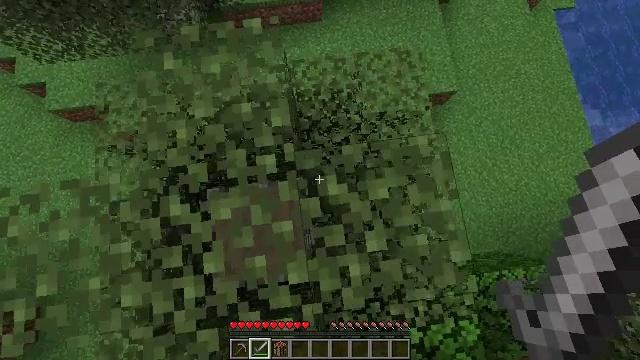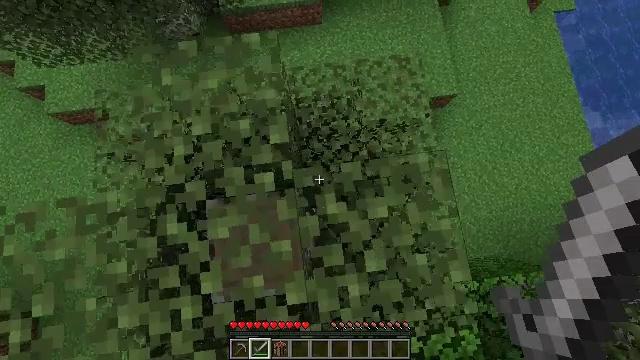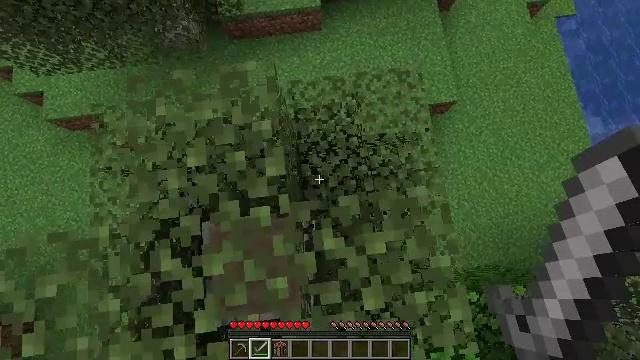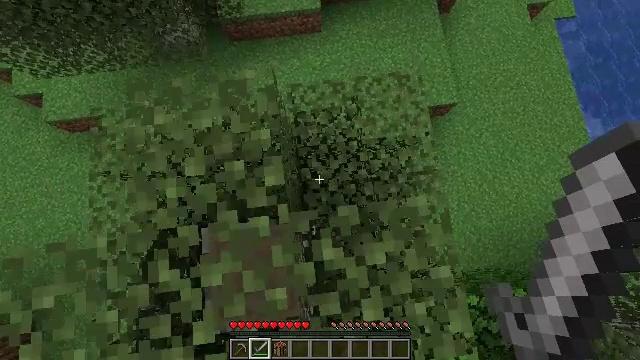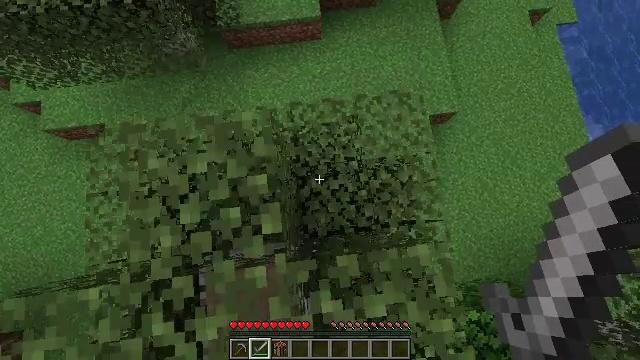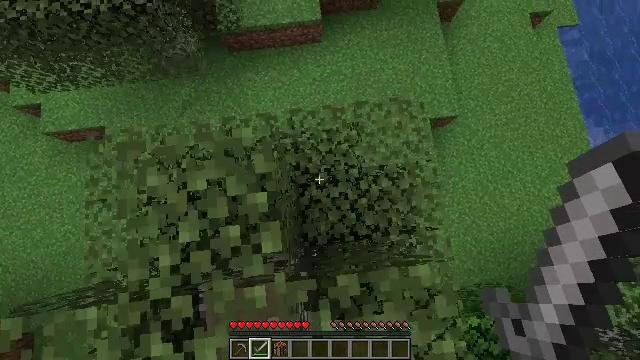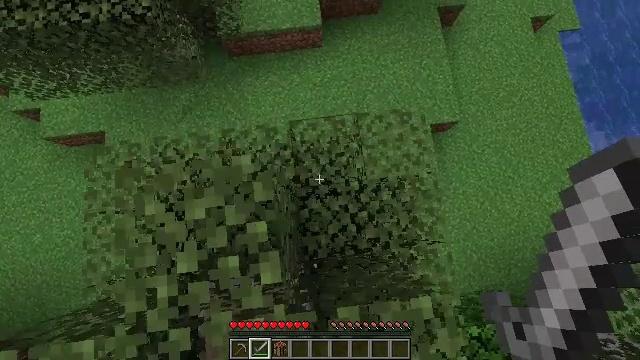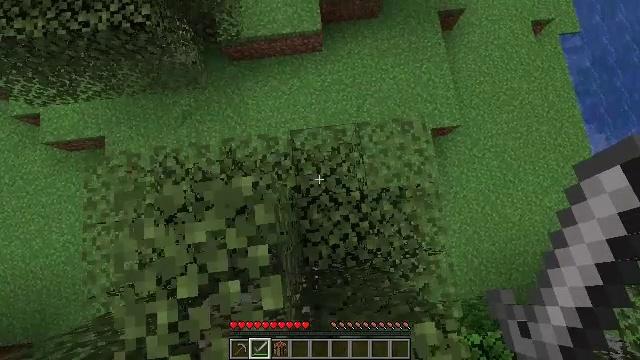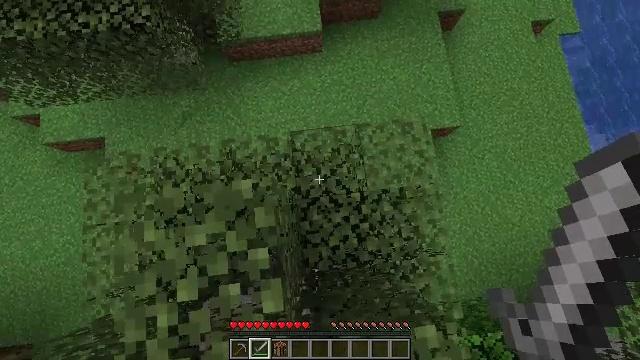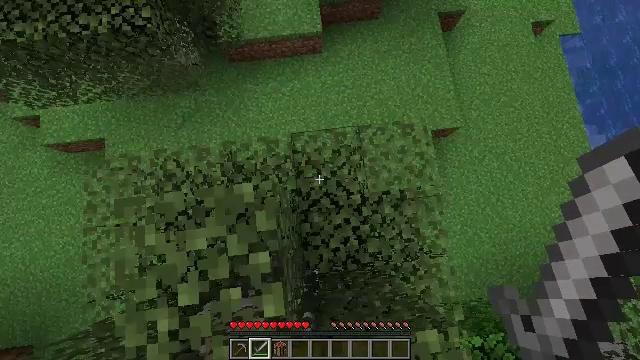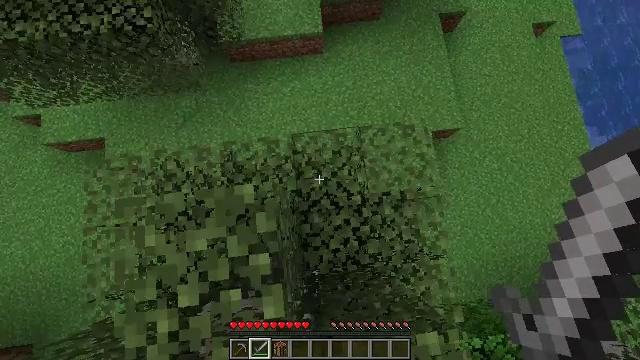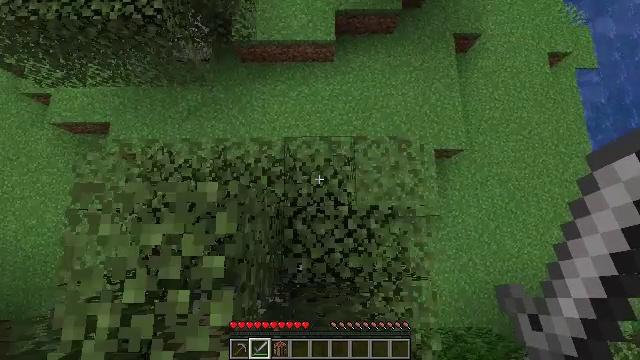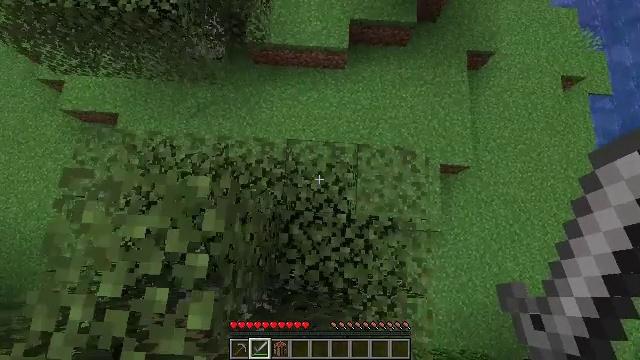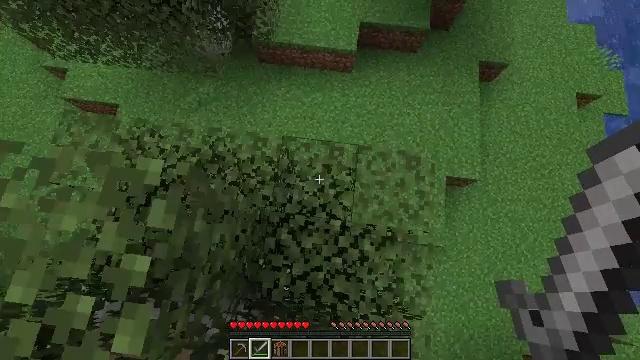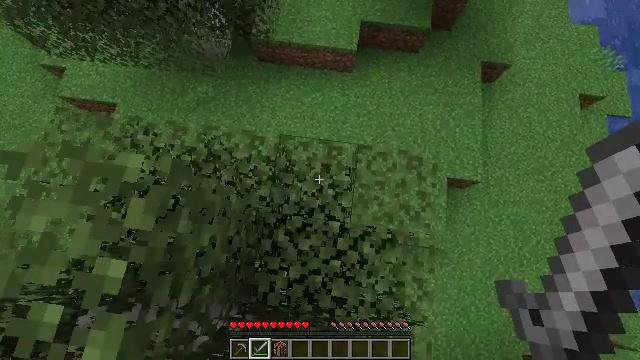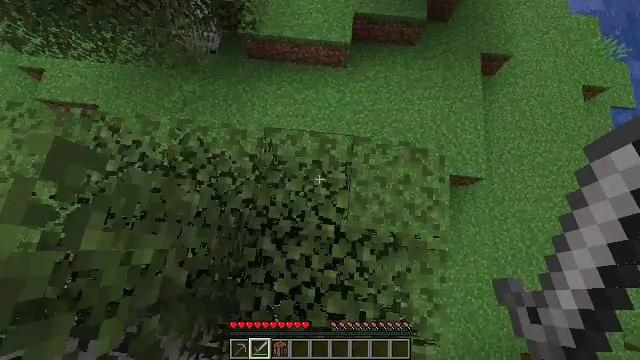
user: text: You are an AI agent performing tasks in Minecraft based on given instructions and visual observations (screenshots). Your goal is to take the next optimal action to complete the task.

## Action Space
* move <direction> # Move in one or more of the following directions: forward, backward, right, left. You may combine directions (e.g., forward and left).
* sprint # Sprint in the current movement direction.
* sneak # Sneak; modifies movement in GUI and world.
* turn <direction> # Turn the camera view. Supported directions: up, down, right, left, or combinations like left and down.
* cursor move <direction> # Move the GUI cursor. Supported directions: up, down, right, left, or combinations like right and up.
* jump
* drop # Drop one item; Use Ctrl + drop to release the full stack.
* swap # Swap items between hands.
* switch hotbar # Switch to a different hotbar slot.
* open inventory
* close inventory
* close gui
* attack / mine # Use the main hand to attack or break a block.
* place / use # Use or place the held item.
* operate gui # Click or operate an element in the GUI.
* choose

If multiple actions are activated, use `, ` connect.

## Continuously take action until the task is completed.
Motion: motion action
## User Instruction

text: Collect birch leaves from the tree.
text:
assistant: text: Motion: move forward
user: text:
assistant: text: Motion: move forward
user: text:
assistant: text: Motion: move forward
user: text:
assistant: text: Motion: move forward
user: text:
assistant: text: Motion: move forward
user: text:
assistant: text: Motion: no_op
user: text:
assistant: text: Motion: no_op
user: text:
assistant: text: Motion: no_op
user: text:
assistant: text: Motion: no_op
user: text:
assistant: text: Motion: move right
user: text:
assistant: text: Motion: move right, turn left and up
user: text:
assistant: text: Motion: turn left and up
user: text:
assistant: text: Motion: move forward, turn left and up
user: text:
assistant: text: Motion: move forward
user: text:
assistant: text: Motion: move forward, turn right
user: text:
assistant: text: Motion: move forward, turn right and up
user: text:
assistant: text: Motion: move forward, turn right
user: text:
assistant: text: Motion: turn right and down
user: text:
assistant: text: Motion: turn right and down
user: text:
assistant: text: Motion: turn right, attack / mine
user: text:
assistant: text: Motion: attack / mine
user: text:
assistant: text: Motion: attack / mine
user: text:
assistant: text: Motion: attack / mine
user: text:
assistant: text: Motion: attack / mine
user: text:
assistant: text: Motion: attack / mine
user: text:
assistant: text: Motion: attack / mine
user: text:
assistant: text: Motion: attack / mine
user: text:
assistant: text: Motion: attack / mine
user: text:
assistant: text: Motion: turn left, attack / mine
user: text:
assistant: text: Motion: turn left, attack / mine